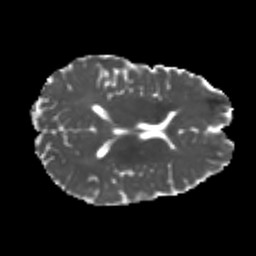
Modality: MD
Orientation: axial
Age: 20
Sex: male
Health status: healthy
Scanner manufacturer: philips
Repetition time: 7.476 s
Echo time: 0.08753 s